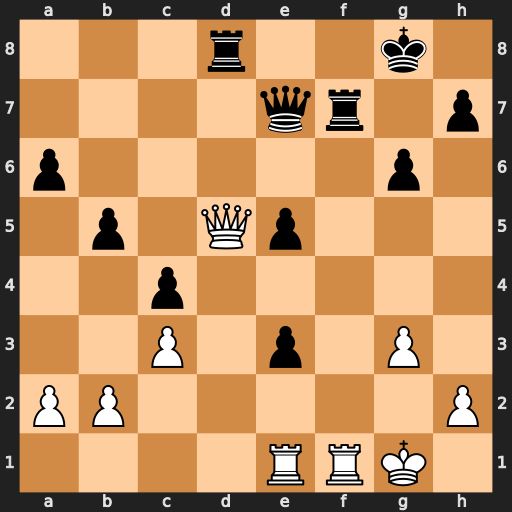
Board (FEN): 3r2k1/4qr1p/p5p1/1p1Qp3/2p5/2P1p1P1/PP5P/4RRK1
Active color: w
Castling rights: -
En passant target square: -
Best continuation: Rxf7 Rxd5 Rxe7